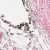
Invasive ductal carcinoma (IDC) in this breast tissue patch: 0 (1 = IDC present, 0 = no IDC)